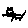
Label: car